Field crop: tomato
Growth stage: 1
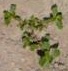
Species: portulaca